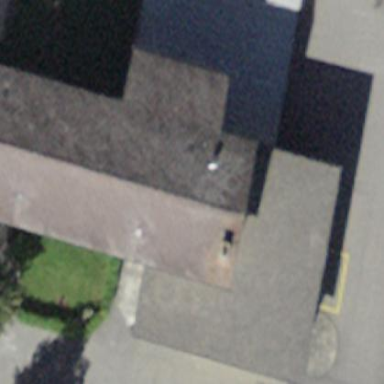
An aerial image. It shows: School building.